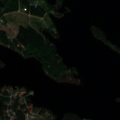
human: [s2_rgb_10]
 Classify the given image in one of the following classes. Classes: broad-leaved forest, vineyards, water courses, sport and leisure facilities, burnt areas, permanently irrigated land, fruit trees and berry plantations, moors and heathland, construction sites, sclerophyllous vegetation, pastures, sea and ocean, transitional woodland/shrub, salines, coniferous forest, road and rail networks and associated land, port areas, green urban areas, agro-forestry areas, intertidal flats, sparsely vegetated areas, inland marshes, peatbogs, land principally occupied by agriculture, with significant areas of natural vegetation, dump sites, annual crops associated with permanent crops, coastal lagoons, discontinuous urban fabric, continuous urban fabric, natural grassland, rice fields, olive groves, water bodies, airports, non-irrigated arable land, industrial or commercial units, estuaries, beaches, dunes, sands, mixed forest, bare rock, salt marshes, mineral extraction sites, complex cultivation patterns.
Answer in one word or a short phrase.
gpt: mixed forest, transitional woodland/shrub, water bodies